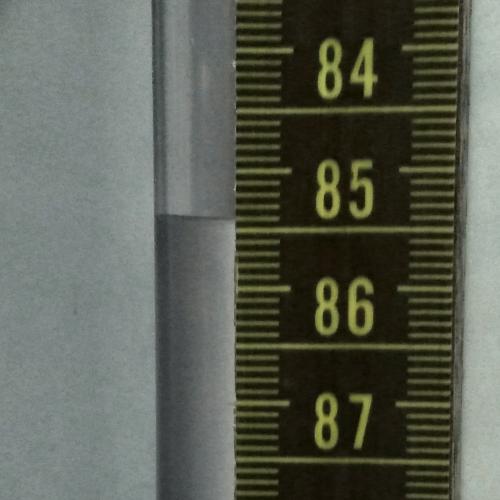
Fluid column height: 85.4 cm